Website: bh-photo
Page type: cart
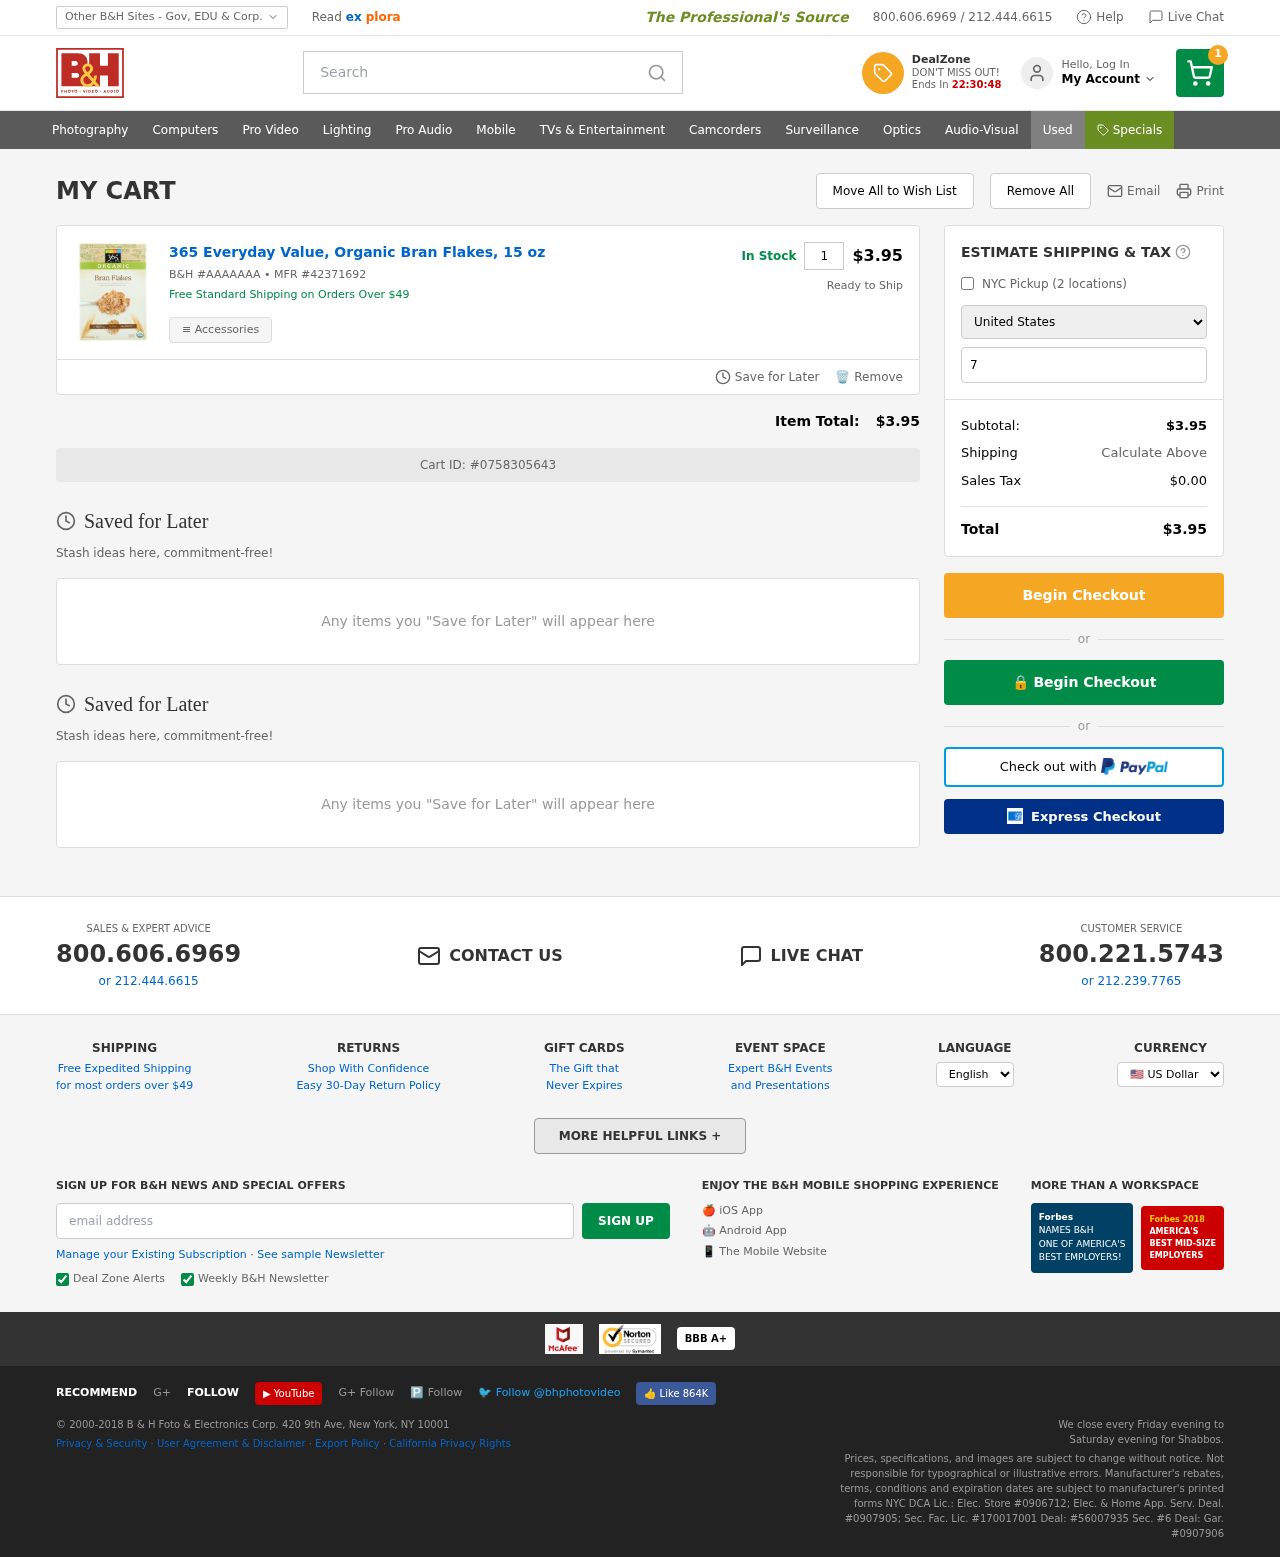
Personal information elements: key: PII_COUNTRY
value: United States
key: PII_EMAIL
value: sherry_jackson@hotmail.com
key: PII_POSTCODE
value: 76713
Product elements: key: PRODUCT1_NAME
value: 365 Everyday Value, Organic Bran Flakes, 15 oz
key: PRODUCT1_QUANTITY
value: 1
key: PRODUCT1_SKU
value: AAAAAAA
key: PRODUCT1_MFR
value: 42371692
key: PRODUCT1_SUBTOTAL
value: $3.95
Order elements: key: ORDER_NUM_ITEMS
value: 1
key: ORDER_SUBTOTAL
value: $3.95
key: ORDER_ID
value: #0758305643
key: ORDER_TAX
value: $0.00
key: ORDER_TOTAL
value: $3.95
Search elements: key: HEADER_SEARCH
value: Search